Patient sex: M
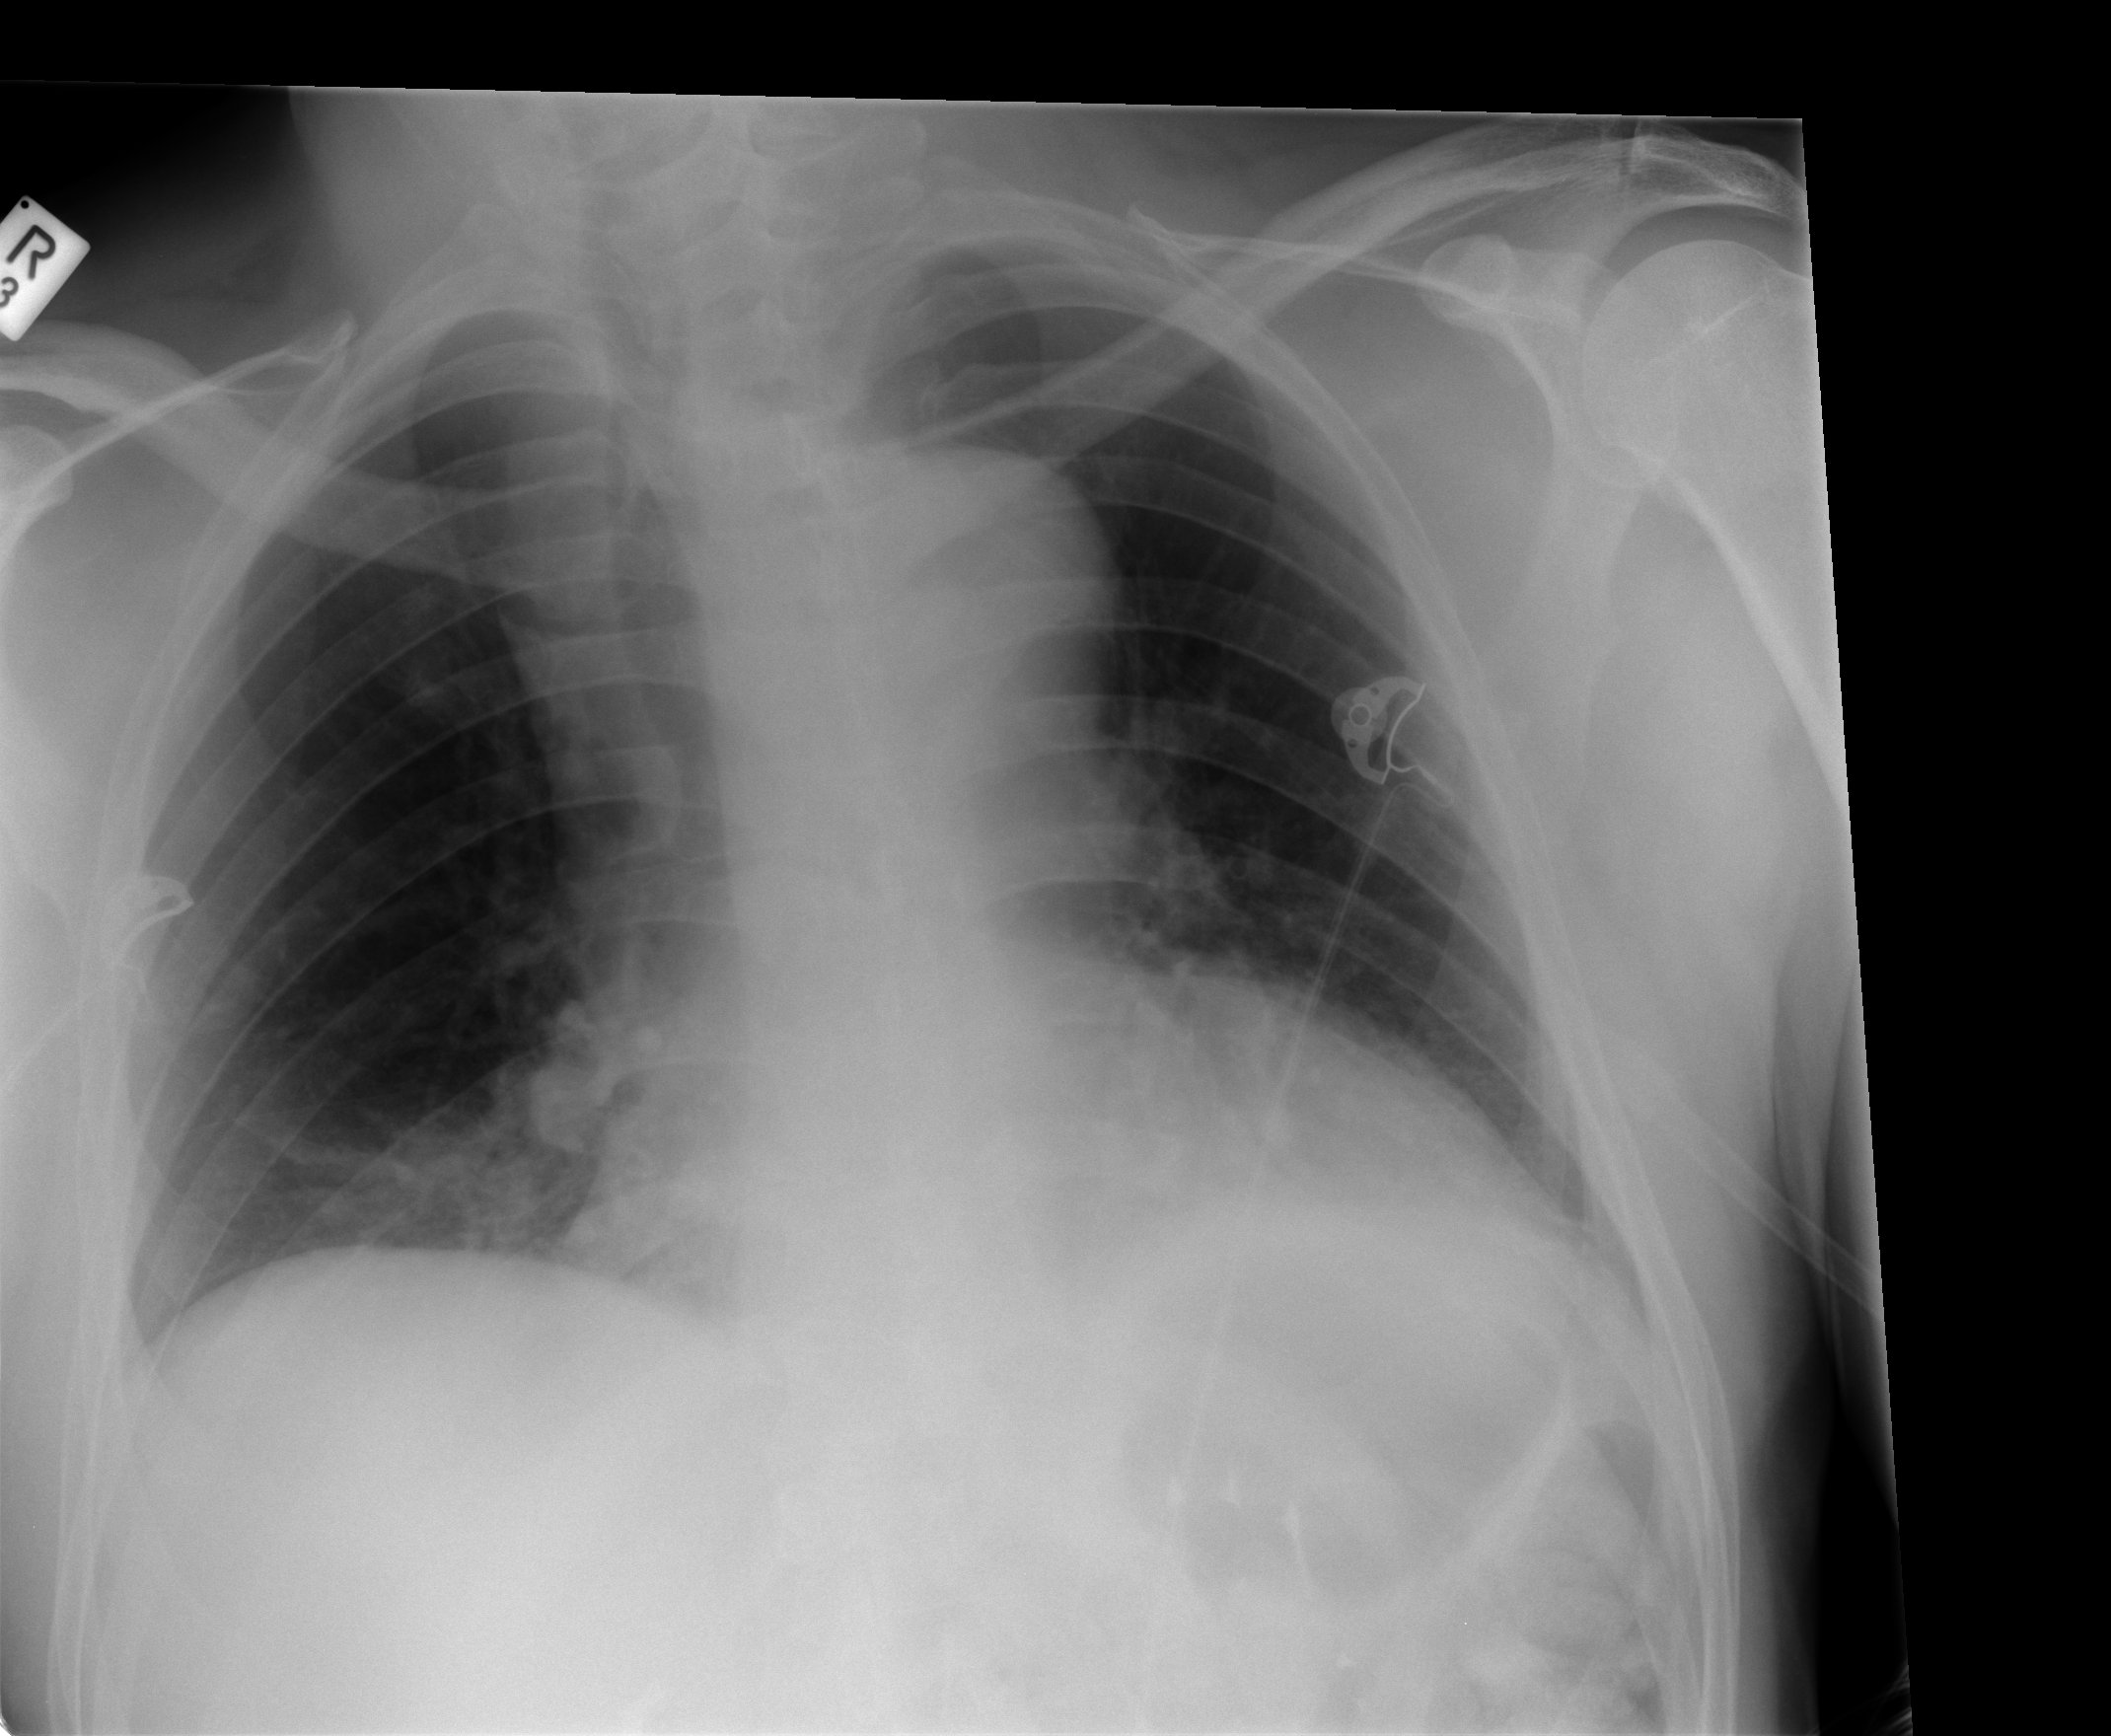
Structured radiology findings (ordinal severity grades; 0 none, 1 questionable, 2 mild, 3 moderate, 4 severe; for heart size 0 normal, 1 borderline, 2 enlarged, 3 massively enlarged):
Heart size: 2
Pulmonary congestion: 0
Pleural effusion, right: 0
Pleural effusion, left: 0
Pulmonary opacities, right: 0
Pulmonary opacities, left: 0
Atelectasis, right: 2
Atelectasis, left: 2